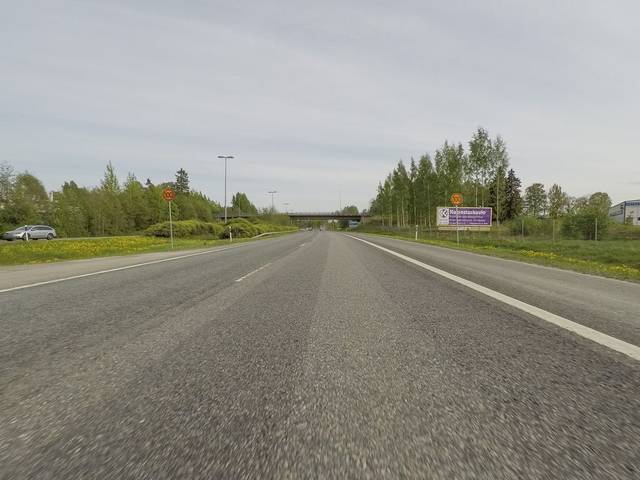
Region: Finland
Coordinates: 61.016, 24.41